Question: I want to use the 'msg.content' somewhere else,
'''
const filter = (m) => m.author.id === message.author.id;
message.channel.send('How many players?');
const msg = await message.channel.awaitMessages(filter, {
max: 1,
time: 10000,
});
console.log(msg.content);
'''
but when I console log 'msg.content' it says that it's 'undefined' but when I console log everything I can see the content (image below)

It works when I use '.then' but I don't want to use it.
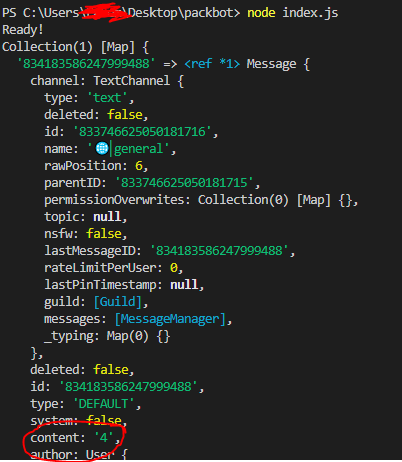
Answer: <URL> which is not the same as an array.
So what could work is this:
'''
const filter = (m) => m.author.id === message.author.id;
message.channel.send('How many players?');
//it will return a collection even if there's only one message in it
var msg = await message.channel.awaitMessages(filter, {
max: 1,
time: 10000,
});
//convert Collection to array (Array of all messages the filter caught)
msg = Array.from(msg.values())[0];
//that should give the content of the first message the filter caught
console.log(msg.content);
'''
I hope that this works. If not please tell me.